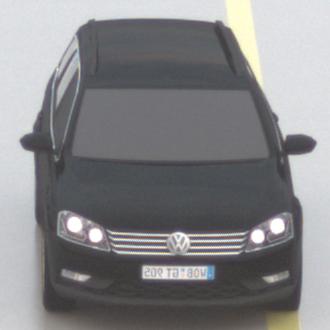
Make: VW
Model: Passat Alltrack 1.8 TSI
Detailed model: Passat (B7) Alltrack
Model produced from: 2012/03
Model produced until: 2013/06
Doors: 5
Color: black
Road condition: wet road
Daytime: sunrise or sunset
Contrast: low contrast